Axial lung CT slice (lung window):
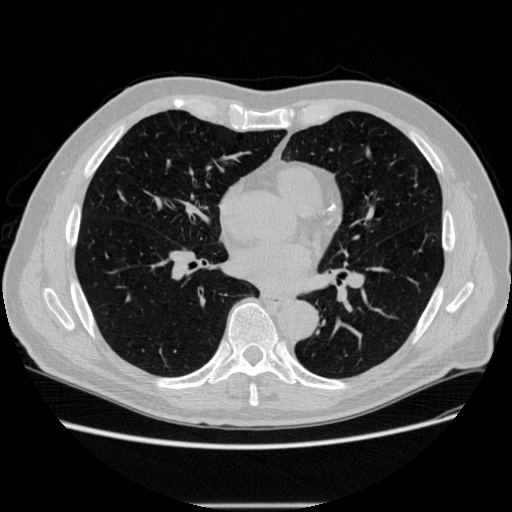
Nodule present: no